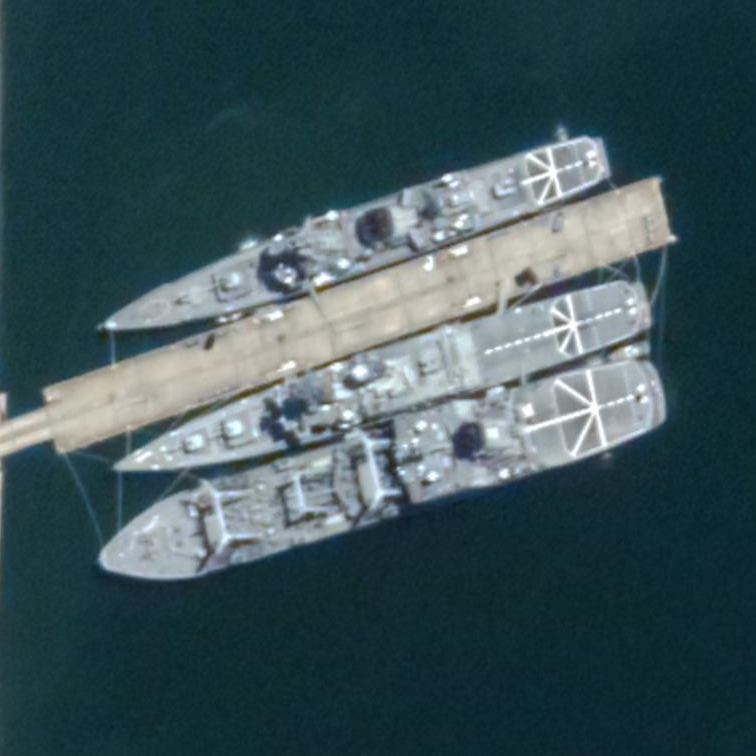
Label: cruiser